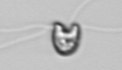
Label: flagellate_morphotype1